Field crop: maize
Growth stage: 2
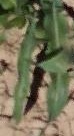
Species: maize